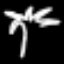
Label: palm tree